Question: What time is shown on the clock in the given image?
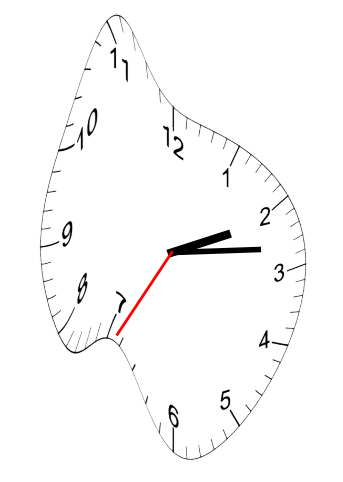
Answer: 02:13:35